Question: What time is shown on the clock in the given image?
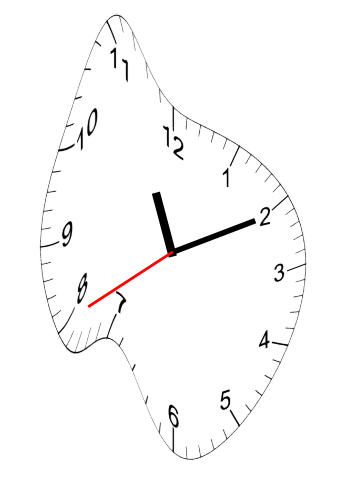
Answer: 11:10:40